Interaction volume radius: 5 \u00c5
Interaction volume height: 40 \u00c5
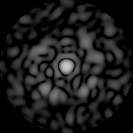
Disorder parameter: 0.8107